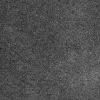
Atmospheric dust classification: dusty